Question: I want to add a legend to my activity diagram, which will be generate programatically by java and the ea-api.
I already know how to create the legend element and show it in the diagram (Type: "Text" und Subtype: 76):
'''
Element legend = elements.AddNew("Color Legend", "Text");
elements.Refresh();
legend.SetSubtype(76);
legend.Update();
//Show in diagram
DiagramObject diagramObject = diagramObjects.AddNew("l=0; r=100; t=0; b=-100;", "");
diagramObjects.Refresh();
// reference the DiagramObject to the before created element
diagramObject.SetElementID(legend.GetElementID());
'''
But this is only an empty legend. So my question is, how to add an CustomProperty to the CustomProperties. My first approach was the following code:
'''
Collection<CustomProperty> customProperties = legend.GetCustomProperties();
CustomProperty cp = customProperties.AddNew("LegendEntryTest", "Back_Ground_Color=<PHONE>;");
customProperties.Refresh();
legend.Update();
'''
But this don't work, the legend is still empty:(
Here is an example-legend:

Regards,
Phil
With the help of Geert Bellekens I had solved my problem. Now I use the repository.Execute(String sqlStmt) method to insert the custom property in the 't_xref'.
The following code is a small example how it work's:
'''
//get elementGUID of legend
String legendGUID = legend.GetElementGUID();
//create the description value for one custom_property
String name="TestColor1";
String color="<PHONE>";
int customPropertyIndex = 0;
String description = "@PROP=@NAME="+name+"@ENDNAME;@TYPE=LEGEND_OBJECTSTYLE@ENDTYPE;@VALU=#Back_Ground_Color#="+color+";#Pen_Color#=<PHONE>;#Pen_Size#=1;#Legend_Type#=LEGEND_OBJECTSTYLE;@ENDVALU;@PRMT="+customPropertyIndex +"@ENDPRMT;@ENDPROP;"
//add description part for the legend
description += "@PROP=@NAME=Legend@ENDNAME;@TYPE=LEGEND_STYLE_SETTINGS@ENDTYPE;@VALU=@ENDVALU;@PRMT=@ENDPRMT;@ENDPROP;"
String sqlInsertStmt="INSERT INTO t_xref "
+ "("
+ "Client,"
+ "XrefID,"
+ "Type,"
+ "Name,"
+ "Visibility,"
+ "Partition,"
+ "Supplier,"
+ "Description"
+ ") "
+ " VALUES ("
+"'"+legendGUID+ "',"
+ "'{"+UUID.randomUUID().toString()+"}',"
+ "'element property',"
+ "'CustomProperties',"
+ "'Public',"
+ "'0',"
+ "'&lt;none&gt;',"
+ "'"+description+"'"
+ ");"
;
repository.Execute(sqlInsertStmt);
'''
With 'java.util.UUID' I generate a new GUID for the field 'XrefID'.
By the way: To convert a RGB-color to that which will accept by Enterprise Architect you can use the following formular:
'''
int colorValue = color.getRed() + (color.getGreen() * 256)
+ (color.getBlue() * 256 * 256);
'''
(RGB Color Model)
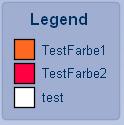
Answer: You can try to add the custom property using code, but I'm pretty sure you'll have to resort to an SQL hack to be able to fill in all the required details.
If you check the database you'll find that a all the custom properties of your legend are stored in a single row in the table t_xref.
The column Client contains the t_object.ea_guid and the description column contains all the details of your custom properties.
I did a small test and this is what was stored in the description (I added newlines for the readability)
'''
@PROP=@NAME=Wit@ENDNAME;@TYPE=LEGEND_OBJECTSTYLE@ENDTYPE;@VALU=#Back_Ground_Color#=<PHONE>;#Pen_Color#=<PHONE>;#Pen_Size#=1;#Legend_Type#=LEGEND_OBJECTSTYLE;@ENDVALU;@PRMT=0@ENDPRMT;@ENDPROP;
@PROP=@NAME=rood@ENDNAME;@TYPE=LEGEND_OBJECTSTYLE@ENDTYPE;@VALU=#Back_Ground_Color#=255;#Pen_Color#=255;#Pen_Size#=1;#Legend_Type#=LEGEND_OBJECTSTYLE;@ENDVALU;@PRMT=1@ENDPRMT;@ENDPROP;
@PROP=@NAME=blauw@ENDNAME;@TYPE=LEGEND_OBJECTSTYLE@ENDTYPE;@VALU=#Back_Ground_Color#=<PHONE>;#Pen_Color#=<PHONE>;#Pen_Size#=1;#Legend_Type#=LEGEND_OBJECTSTYLE;@ENDVALU;@PRMT=2@ENDPRMT;@ENDPROP;
@PROP=@NAME=Legend@ENDNAME;@TYPE=LEGEND_STYLE_SETTINGS@ENDTYPE;@VALU=@ENDVALU;@PRMT=@ENDPRMT;@ENDPROP;
'''
If I where you I would use Repository.Execute() with a dirty SQL insert statement to get the job done.